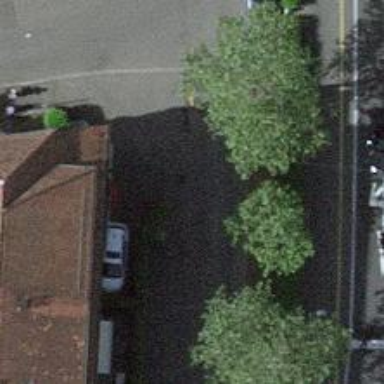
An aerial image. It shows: Bollard.